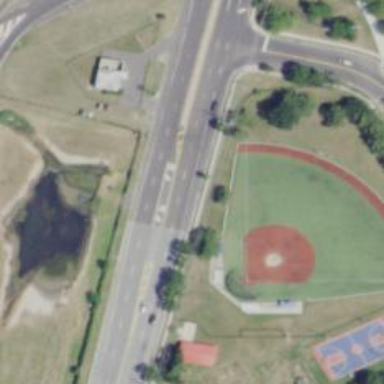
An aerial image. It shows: Baseball pitch for leisure land.